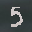
Label: 5